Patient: sex F, age 47
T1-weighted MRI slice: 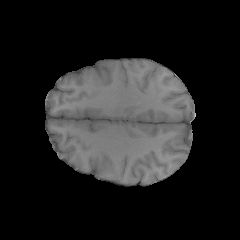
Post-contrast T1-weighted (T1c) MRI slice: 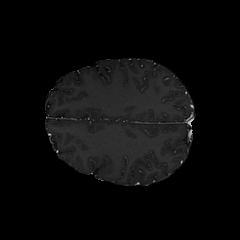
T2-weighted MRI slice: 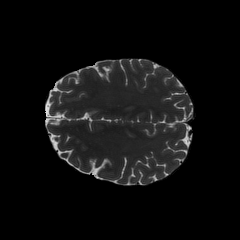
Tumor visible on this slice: no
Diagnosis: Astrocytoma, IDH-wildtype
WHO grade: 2